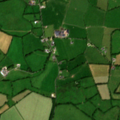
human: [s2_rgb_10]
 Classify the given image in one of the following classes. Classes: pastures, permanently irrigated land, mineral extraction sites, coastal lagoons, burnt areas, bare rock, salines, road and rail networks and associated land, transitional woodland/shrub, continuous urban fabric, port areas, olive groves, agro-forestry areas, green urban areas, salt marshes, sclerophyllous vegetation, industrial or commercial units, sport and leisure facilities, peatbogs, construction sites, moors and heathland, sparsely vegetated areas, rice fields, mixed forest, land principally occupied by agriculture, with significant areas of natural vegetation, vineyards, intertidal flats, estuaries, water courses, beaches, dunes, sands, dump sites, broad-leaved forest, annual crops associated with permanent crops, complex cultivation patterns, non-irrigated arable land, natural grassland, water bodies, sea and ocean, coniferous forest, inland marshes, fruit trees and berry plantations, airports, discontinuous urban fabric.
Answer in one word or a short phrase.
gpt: pastures